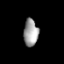
Tissue: prostate
Cell type: T cells
Senescence score: 0.3403
Nuclear area (px): 391
Mean DAPI intensity: 158.632